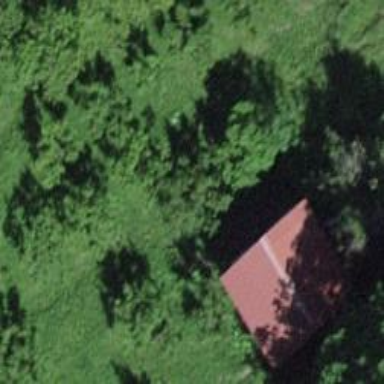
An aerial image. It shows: Shed building.